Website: lowes
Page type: review-order
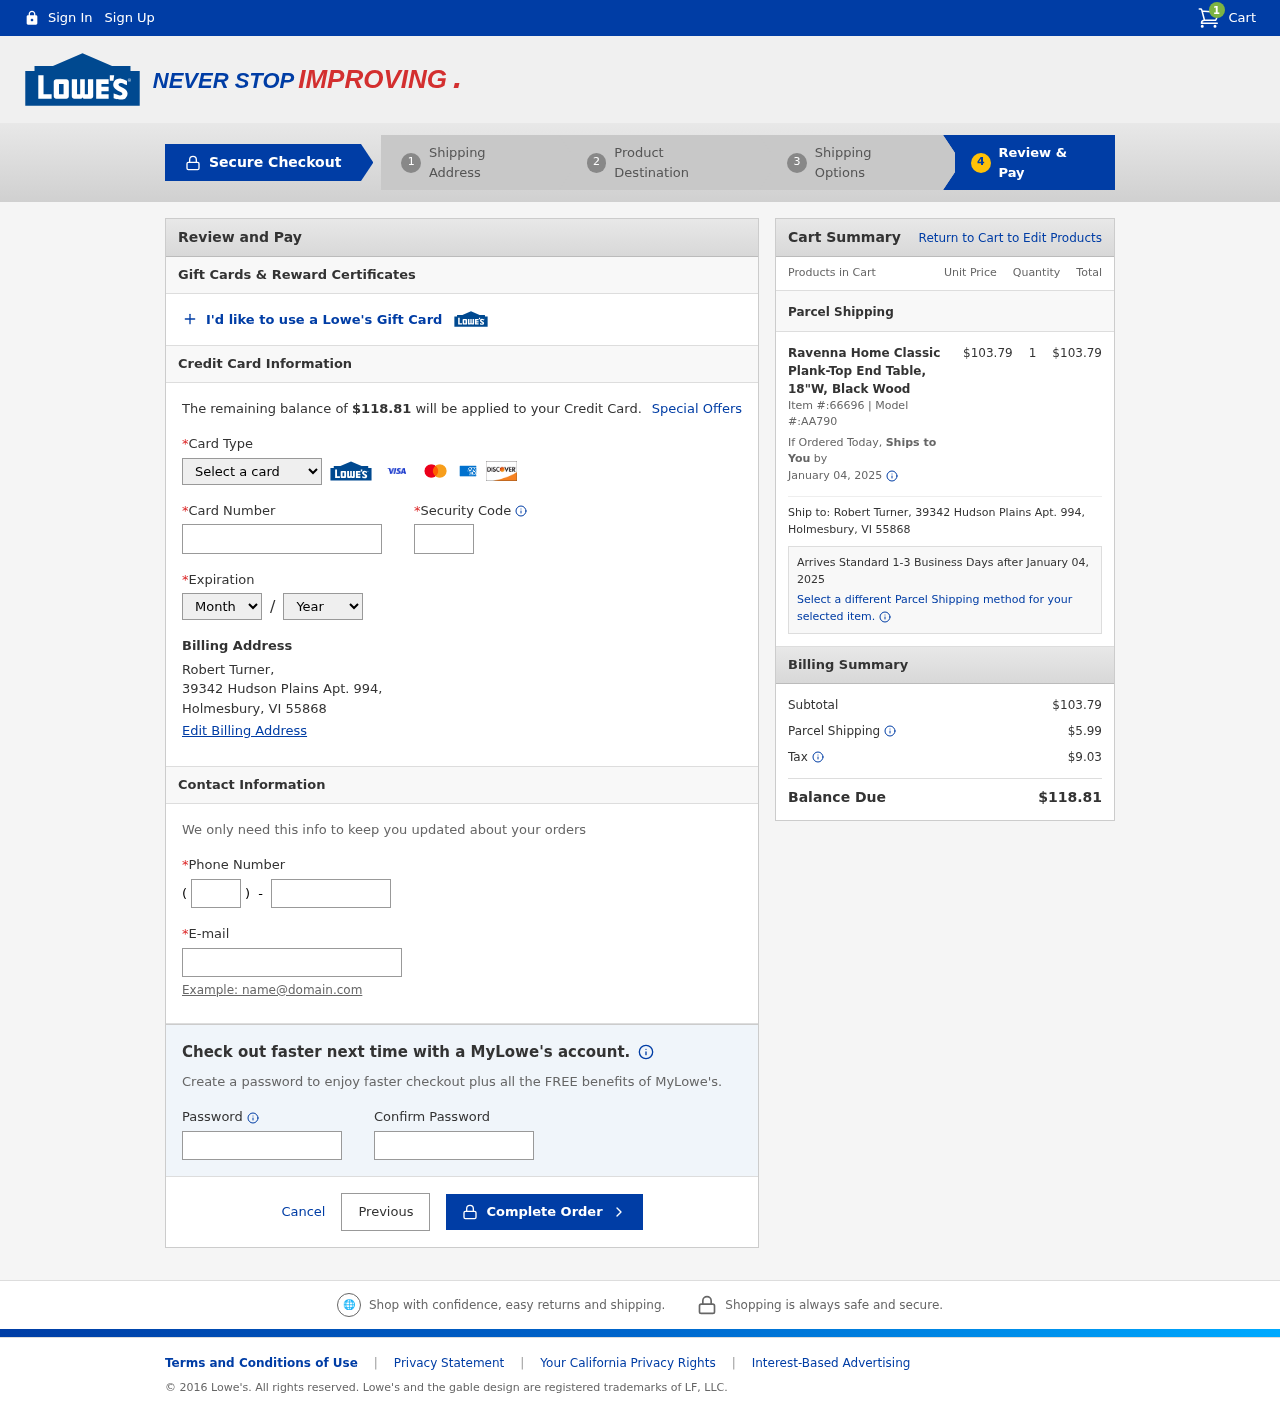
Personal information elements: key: PII_CARD_CVV
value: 4354
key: PII_CARD_EXPIRY_MONTH
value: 06
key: PII_CARD_EXPIRY_YEAR
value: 27
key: PII_CARD_NUMBER
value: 3722 5350 8381 477
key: PII_CARD_TYPE
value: American Express
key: PII_CITY
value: Holmesbury
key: PII_EMAIL
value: robertturner@yahoo.com
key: PII_FULLNAME
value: Robert Turner,
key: PII_PHONE
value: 9997669092
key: PII_PHONE_AREA
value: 999
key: PII_POSTCODE
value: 55868
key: PII_STATE_ABBR
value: VI
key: PII_STREET
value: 39342 Hudson Plains Apt. 994,
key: PII_FULLNAME2
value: Robert Turner
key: PII_STREET2
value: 39342 Hudson Plains Apt. 994
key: PII_CITY_STATE_ZIP2
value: Holmesbury, VI 55868
Product elements: key: PRODUCT1_NAME
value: Ravenna Home Classic Plank-Top End Table, 18"W, Black Wood
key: PRODUCT1_PRICE
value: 103.79
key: PRODUCT1_QUANTITY
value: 1
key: PRODUCT1_ITEM_NUMBER
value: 66696
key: PRODUCT1_MODEL_NUMBER
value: AA790
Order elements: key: ORDER_NUM_ITEMS
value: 1
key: ORDER_TOTAL
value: $118.81
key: ORDER_SHIPPING_DATE
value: January 04, 2025
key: ORDER_SUBTOTAL
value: $103.79
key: ORDER_SHIPPING_DATE2
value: January 04, 2025
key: ORDER_SUBTOTAL2
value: $103.79
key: ORDER_SHIPPING_COST
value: $5.99
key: ORDER_TAX
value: $9.03